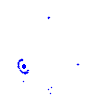
Particle: pion